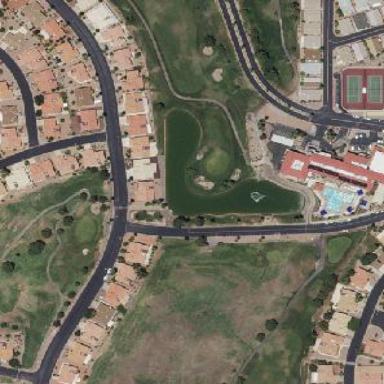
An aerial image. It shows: Water hazard on golf course. The hazard is natural water feature.